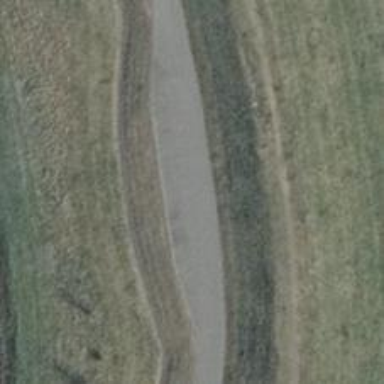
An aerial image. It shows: Passing place on the road.